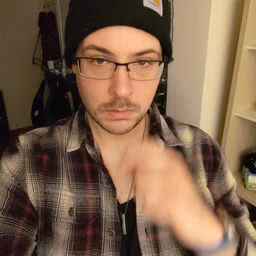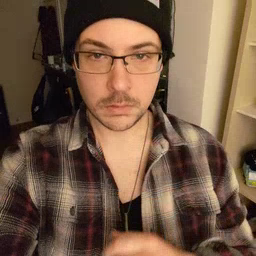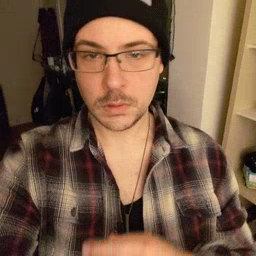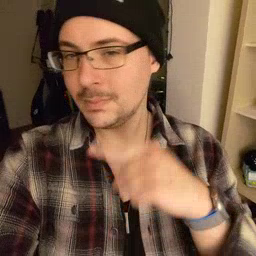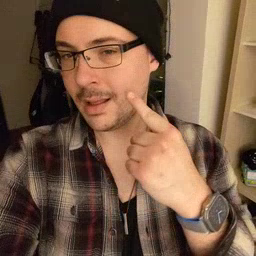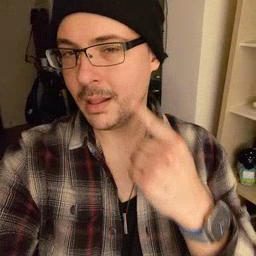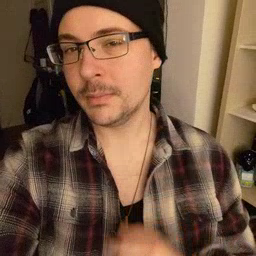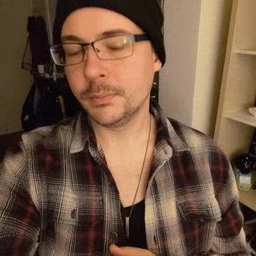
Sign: smile